Aerial crown-view tile of a tropical tree (Barro Colorado Island, Panama), acquired 20250217:
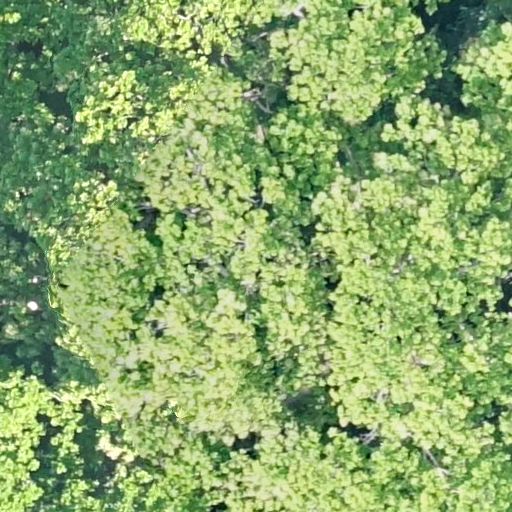
Species: Anacardium excelsum
GBIF accepted scientific name: Anacardium excelsum
Crown area: 967.114 m²